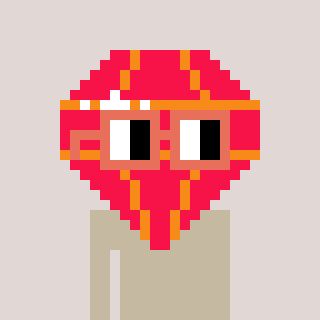
a pixel art character with square orange glasses, a red diamond-shaped head and a grayscale-colored body on a warm background